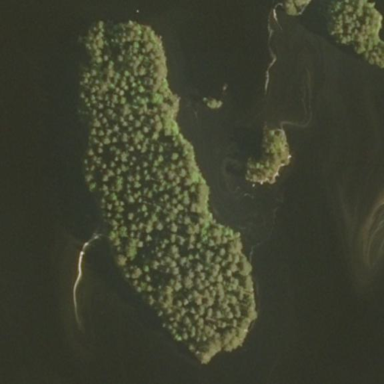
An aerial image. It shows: Islet covered with woodland.